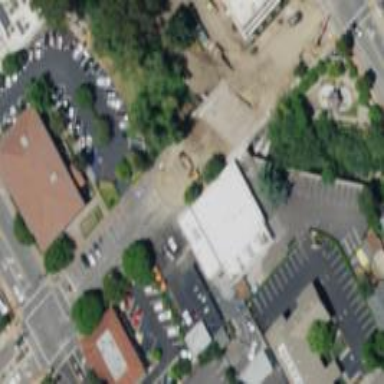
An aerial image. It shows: Clinic.